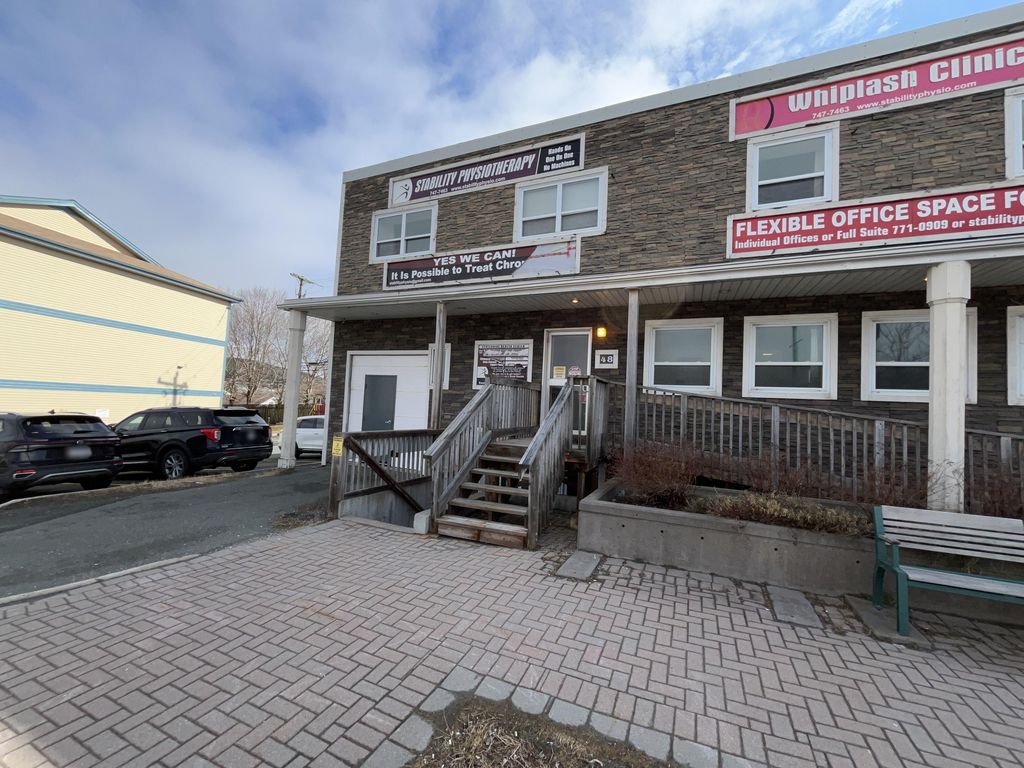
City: st_johns